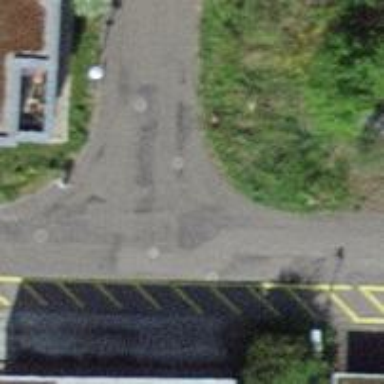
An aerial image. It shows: Residential road with asphalt surface and opposite cycleway.